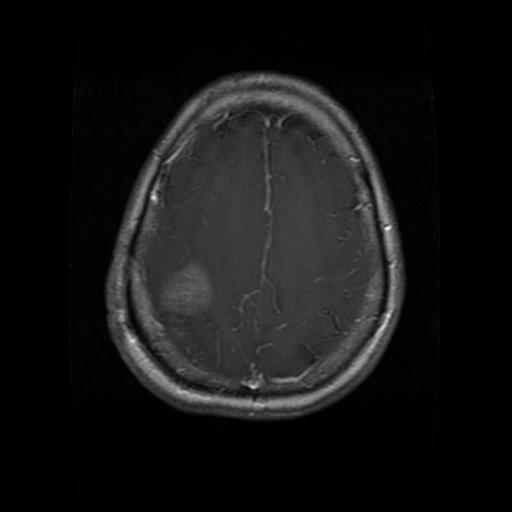
Label: glioma